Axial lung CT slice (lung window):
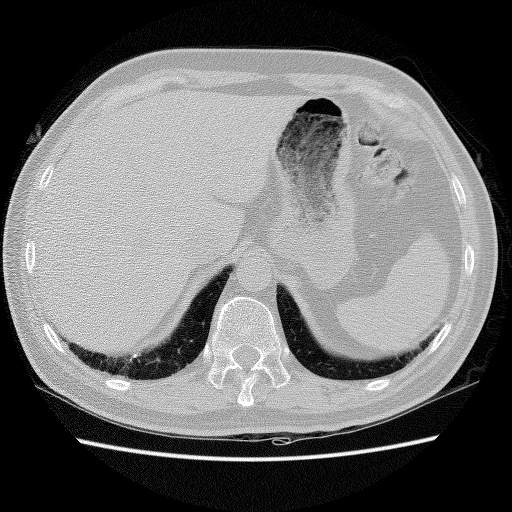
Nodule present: no